Field crop: maize
Growth stage: 2
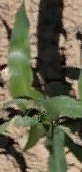
Species: maize